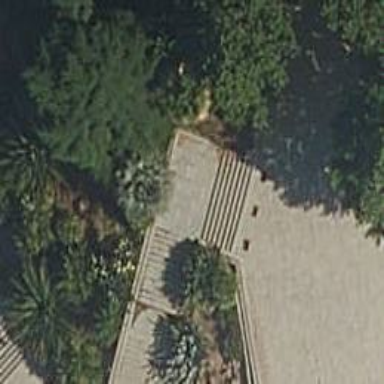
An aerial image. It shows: Set of steps made of paving stones.